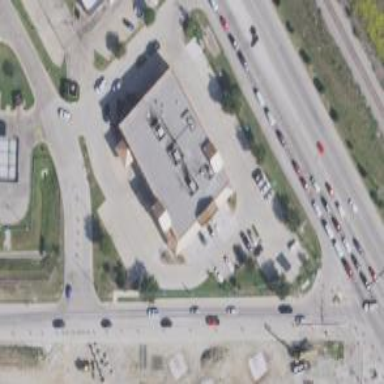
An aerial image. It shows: Pharmacy providing healthcare services.